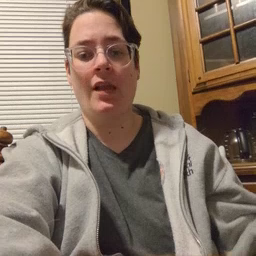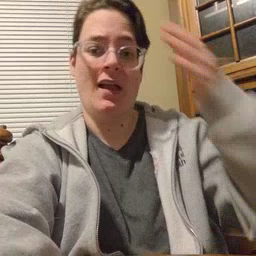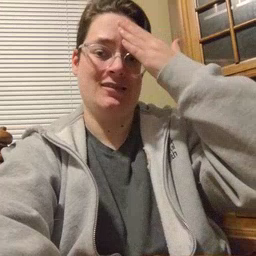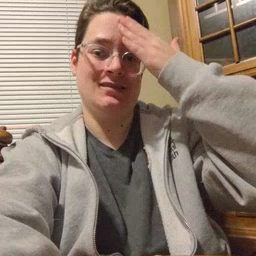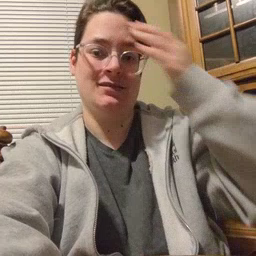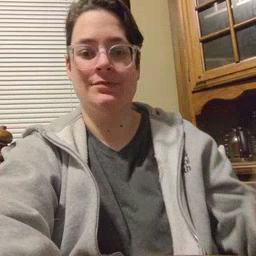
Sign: hat